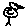
Label: bird